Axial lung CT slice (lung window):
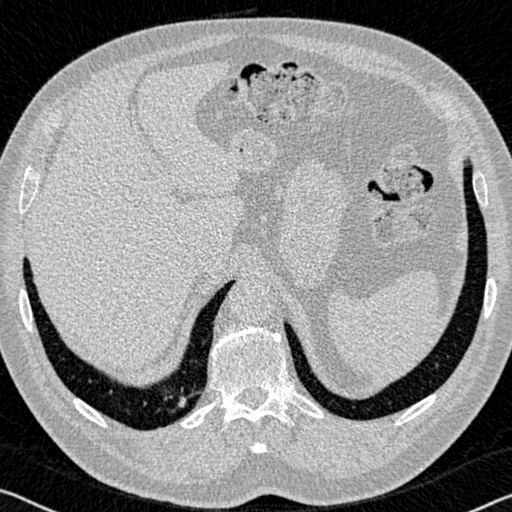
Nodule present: no